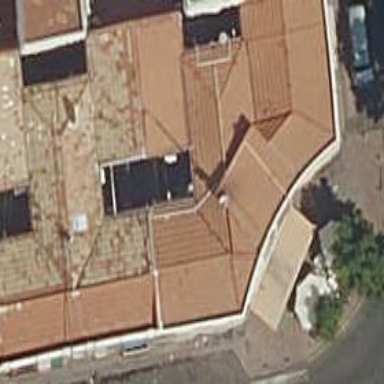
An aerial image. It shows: Restaurant.